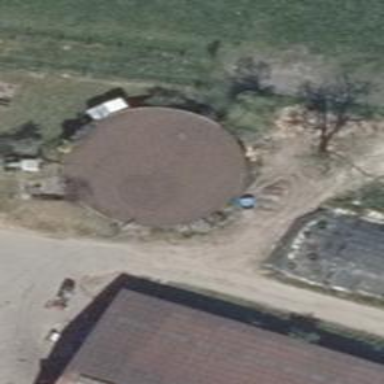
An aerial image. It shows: Storage tank building.